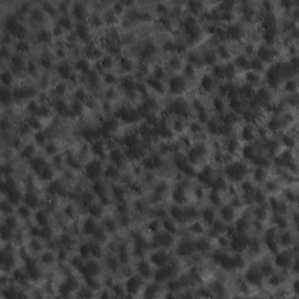
Label: non_frost